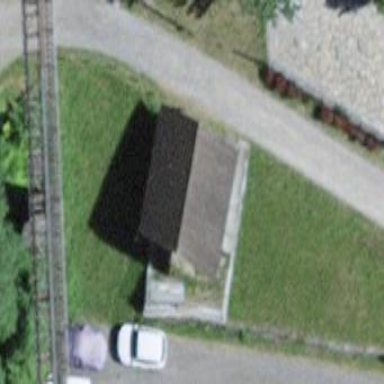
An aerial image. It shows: Gabled roof barn.